Field crop: maize
Growth stage: 2
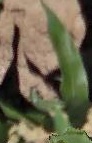
Species: maize